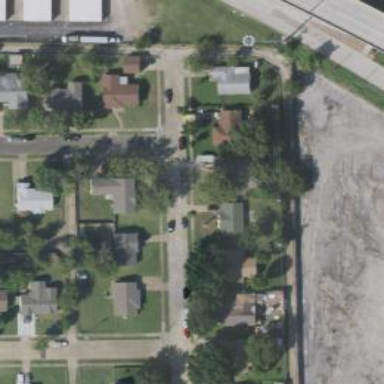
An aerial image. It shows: Residential road with separate sidewalk.